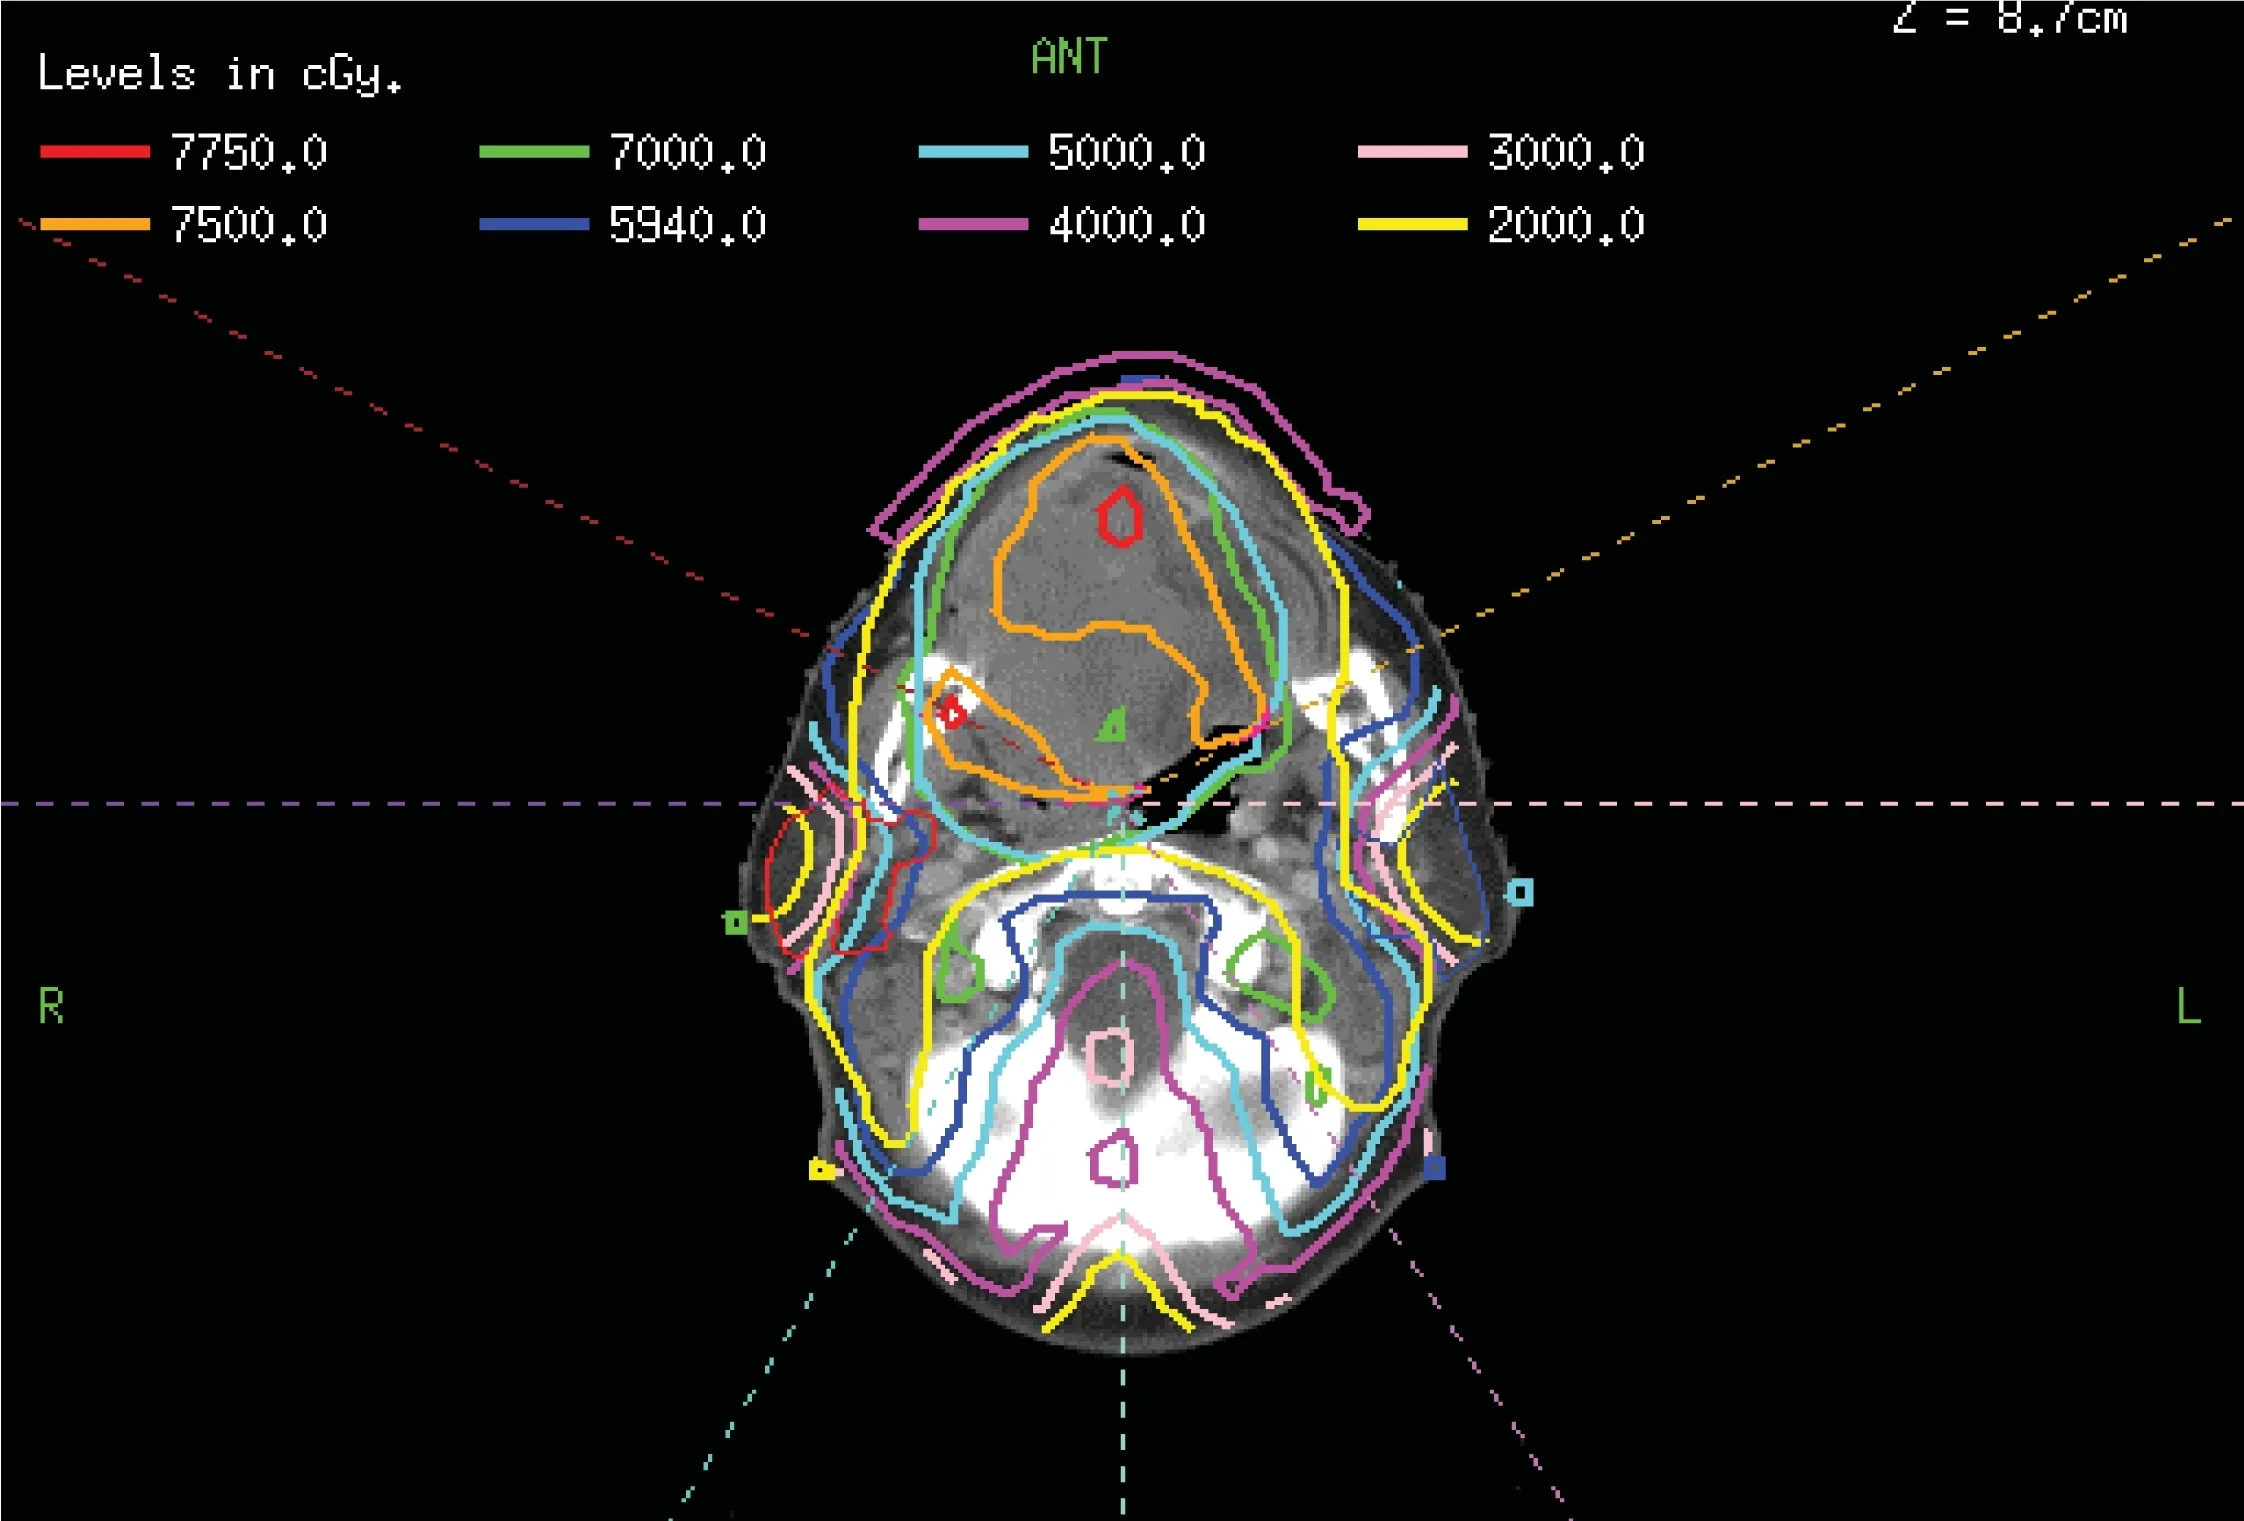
Isodose curves of an inverse IMRT plan displayed on the axial plane at the level of the oral cavity.
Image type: radiology (ct)